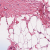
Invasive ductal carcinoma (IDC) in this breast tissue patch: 0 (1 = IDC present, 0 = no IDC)